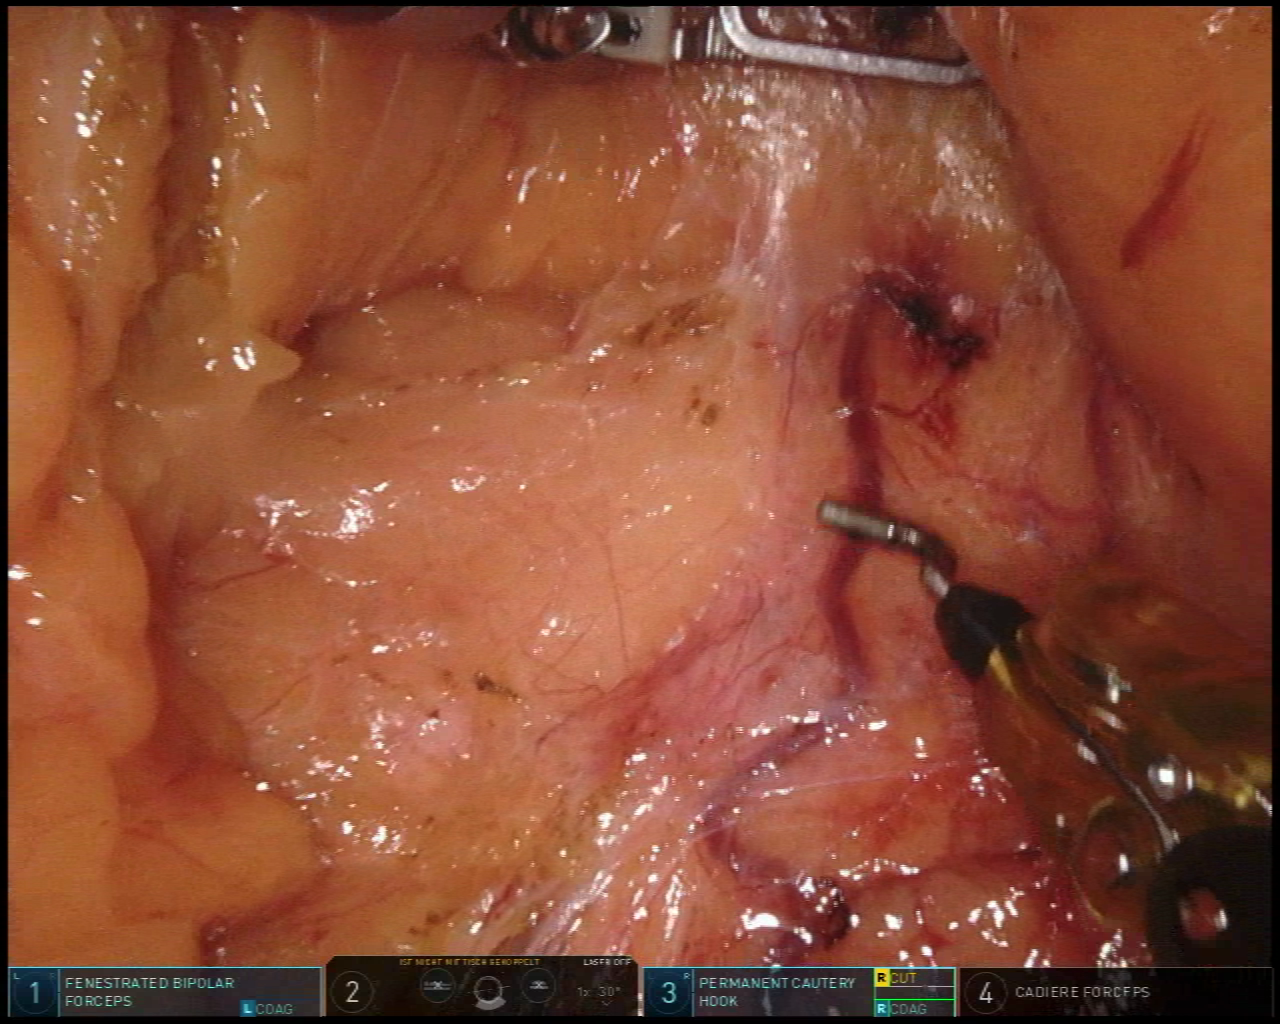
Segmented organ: pancreas
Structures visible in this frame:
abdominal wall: no
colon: no
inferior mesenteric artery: no
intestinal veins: no
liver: no
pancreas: yes
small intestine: no
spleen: no
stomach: no
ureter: no
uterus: no
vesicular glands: no